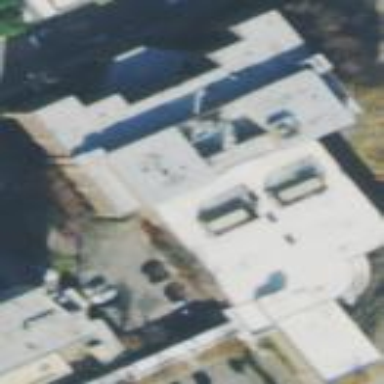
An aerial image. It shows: Hospital building.